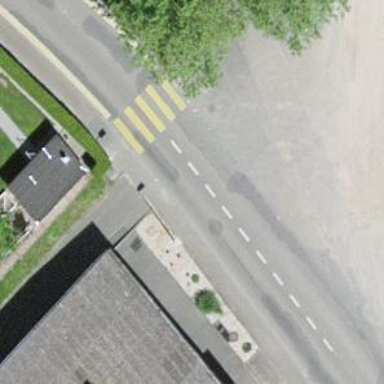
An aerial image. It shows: Zebra crossing on the road.